Question: I got the Install for .Net Provider 1.3.0, Even after installing 64 bit version, I could not get visual studio add in for U2, so that I can choose ".Net Framework Provider for U2 Database" when adding data source.
Most of the questions over web says "Download and Install U2NETDK v1.2.0 BETA" back in 2012. Is there something different for 1.3.0 to get the add in ?

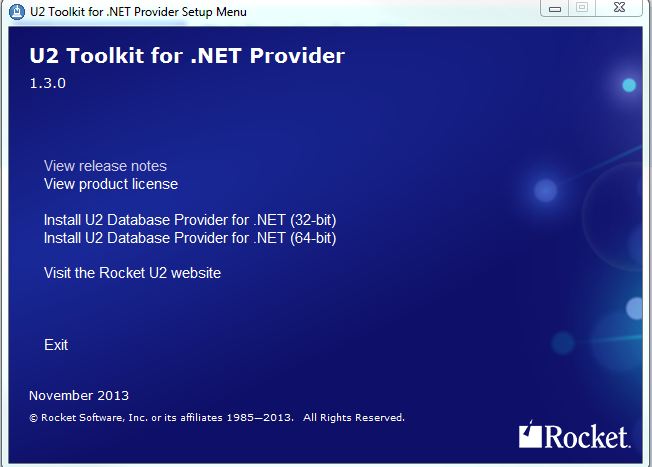
Answer: A couple of points:
1) There is a new version of U2 Toolkit for .NET v 2.1.0
2) The documentation for it is here: <URL>
3) If you really need to stick with v1.3.0 the doc is here: <URL> search under Rocket U2, U2 Toolkit for .NET, Previous versions.
and finally and maybe most importantly
The add-ins you are looking for are part of U2 Toolkit for .NET Developer which is a chargeable product. You should talk to your Rocket software provider (ISV/VAR/Distributor) to find out how to obtain the Developer product. If you aren't sure who to talk to, email u2bc@rs.com to find out.